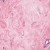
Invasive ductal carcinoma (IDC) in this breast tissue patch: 0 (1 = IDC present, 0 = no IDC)